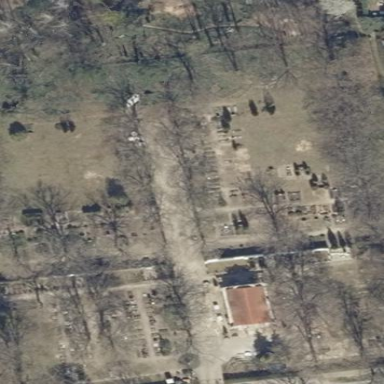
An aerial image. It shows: Grave yard.